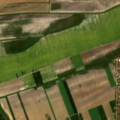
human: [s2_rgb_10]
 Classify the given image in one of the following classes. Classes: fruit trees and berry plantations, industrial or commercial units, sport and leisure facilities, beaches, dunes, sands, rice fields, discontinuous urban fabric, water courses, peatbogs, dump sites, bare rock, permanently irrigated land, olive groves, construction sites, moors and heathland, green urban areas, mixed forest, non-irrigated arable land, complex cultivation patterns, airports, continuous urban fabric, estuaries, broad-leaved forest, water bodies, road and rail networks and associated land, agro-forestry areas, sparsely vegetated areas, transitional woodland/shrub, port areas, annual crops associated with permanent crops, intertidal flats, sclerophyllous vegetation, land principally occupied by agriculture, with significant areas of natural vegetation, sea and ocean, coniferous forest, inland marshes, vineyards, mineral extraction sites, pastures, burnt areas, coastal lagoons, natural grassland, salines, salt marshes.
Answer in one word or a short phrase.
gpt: discontinuous urban fabric, non-irrigated arable land